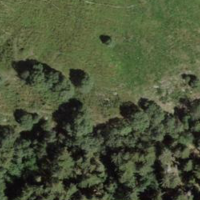
EUNIS habitat code: 44
Species observed at this site:
Antaxius pedestris
Pseudochorthippus parallelus
Gryllus campestris
Omocestus rufipes
Oedipoda caerulescens
Nemobius sylvestris
Gomphocerippus rufus
Ephippiger terrestris
Euthystira brachyptera